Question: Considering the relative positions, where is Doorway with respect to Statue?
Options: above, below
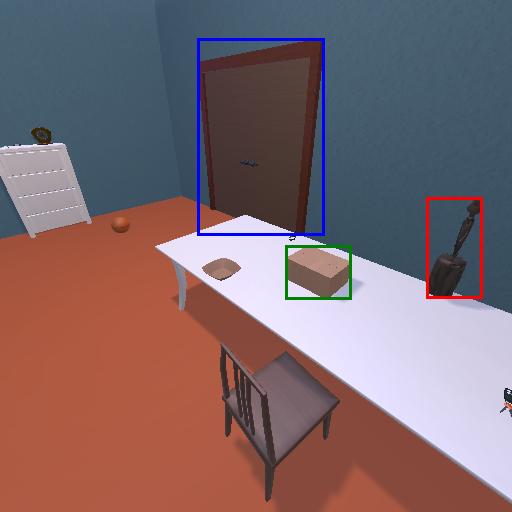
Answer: above